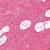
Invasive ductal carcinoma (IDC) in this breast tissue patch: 0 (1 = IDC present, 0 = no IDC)